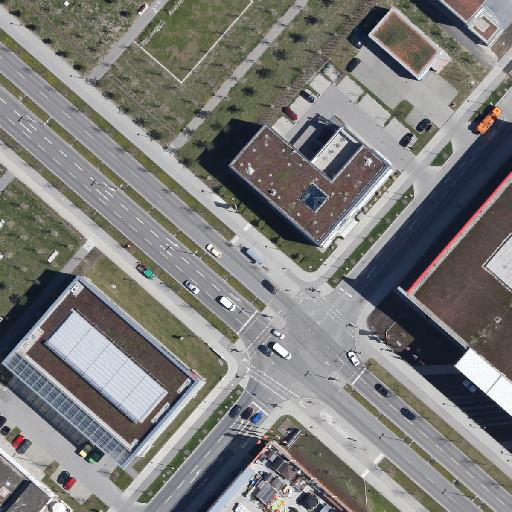
Referring expression: long truck